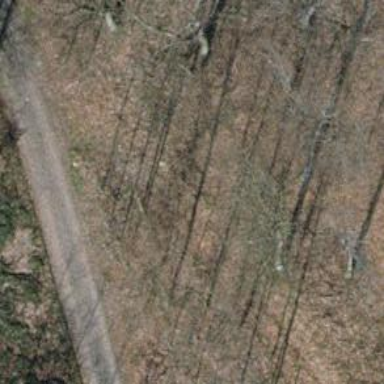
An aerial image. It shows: Track with very rough surface.